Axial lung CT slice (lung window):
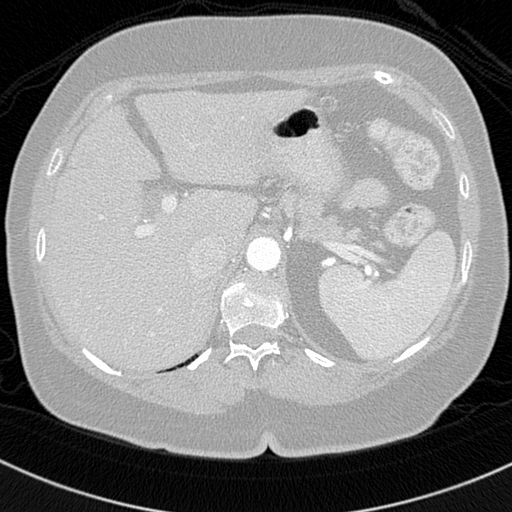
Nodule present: no